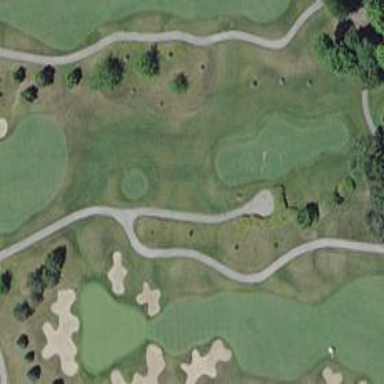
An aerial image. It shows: Service road designated as golf cart path.